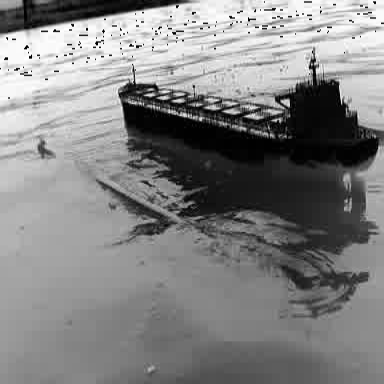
There is a liner in the infrared image.